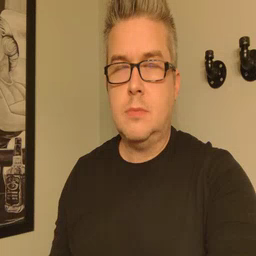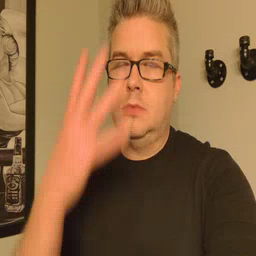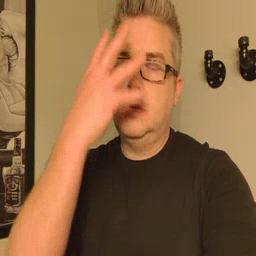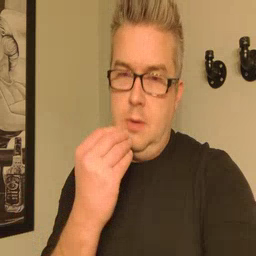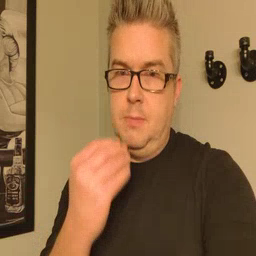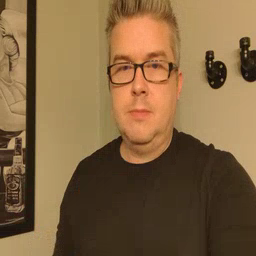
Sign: sleep